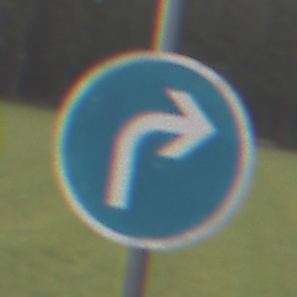
Verkehrszeichen: VorgeschriebeneFahrtrichtungRechts
Umgebung: Outdoor, Nature
Tageszeit: SunriseSunset
Wetter: Clear
Licht: Natural
Jahreszeit: NotSpecified
Kontrast: LowContrast